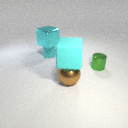
small cyan rubber cube below large cyan metal cube